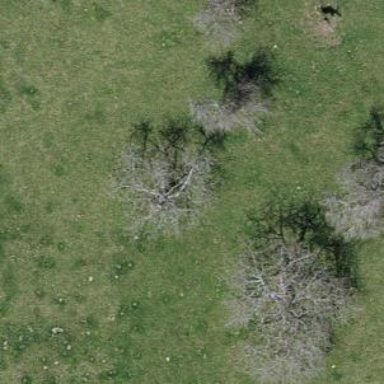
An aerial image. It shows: Single tag "natural: tree."